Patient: sex M, age 55
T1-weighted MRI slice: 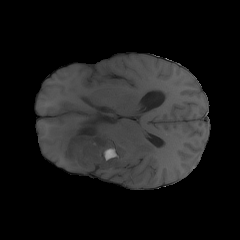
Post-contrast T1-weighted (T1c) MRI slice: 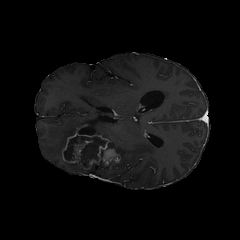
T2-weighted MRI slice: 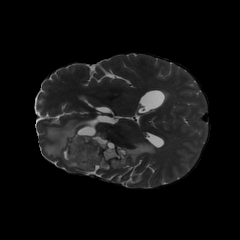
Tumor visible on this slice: yes
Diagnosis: Glioblastoma, IDH-wildtype
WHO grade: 4